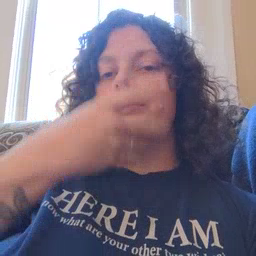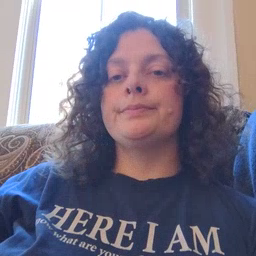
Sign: pretty